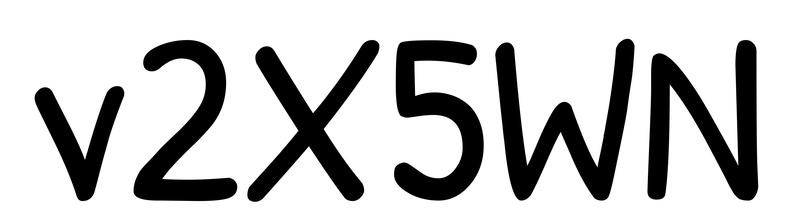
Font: PatrickHand-Regular